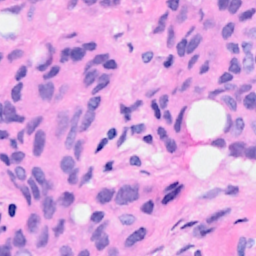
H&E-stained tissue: Breast